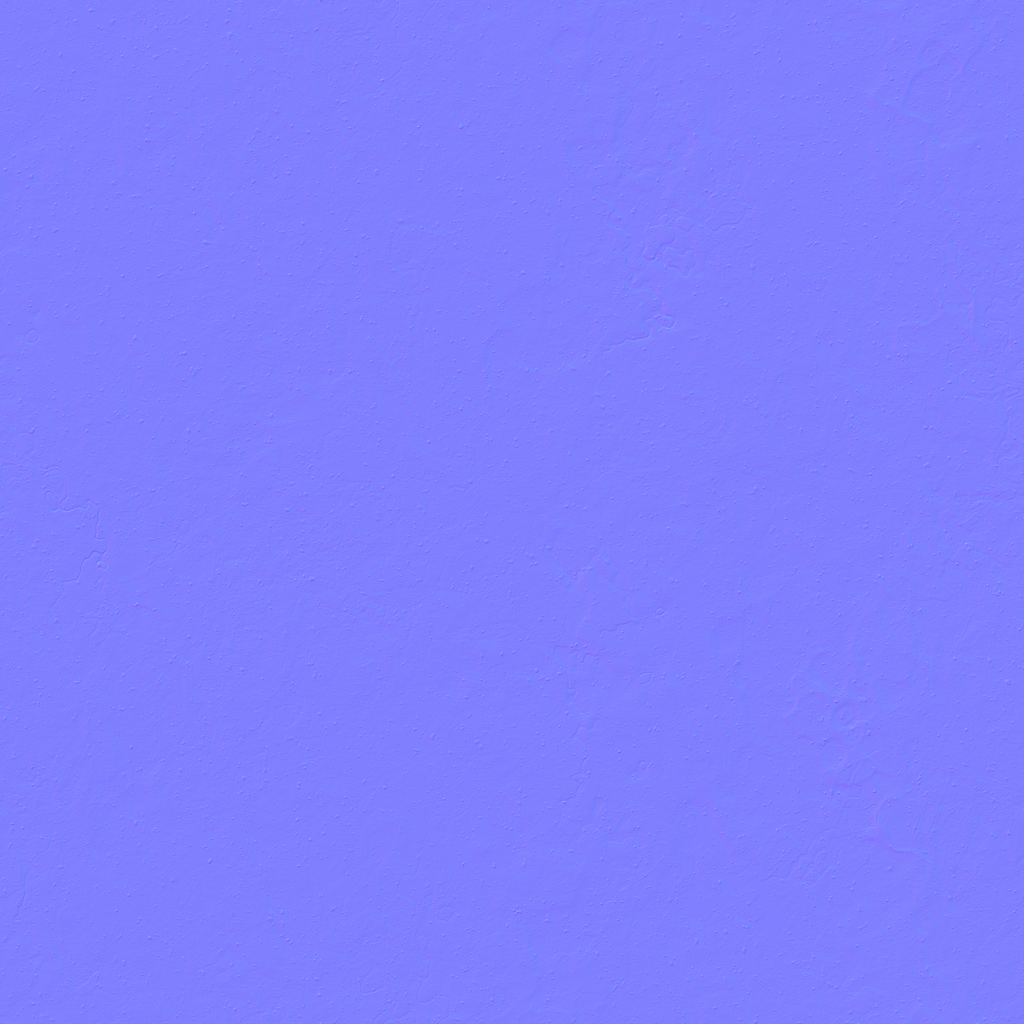
Texture map type: NormalDX